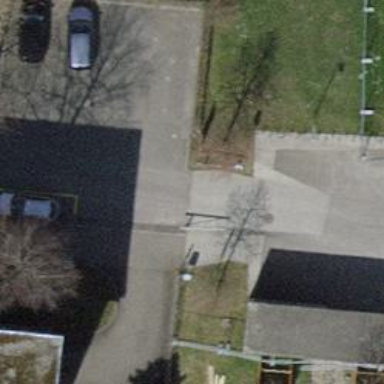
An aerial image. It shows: Swing gate barrier.